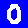
Digit: 0